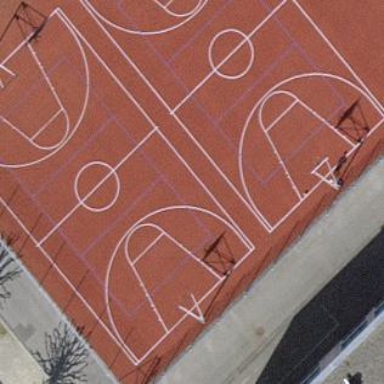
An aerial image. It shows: Synthetic basketball court on pitch for leisure land.